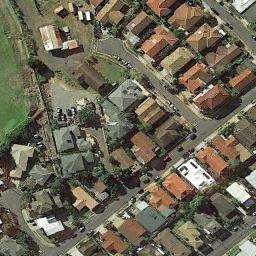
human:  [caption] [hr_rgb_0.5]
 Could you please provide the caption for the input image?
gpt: A dense residential area with lots of houses arranged neatly is next to the lawn .

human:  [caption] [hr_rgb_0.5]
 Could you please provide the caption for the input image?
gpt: In densely populated areas there are many roads and densely arranged houses and trees of different sizes and shapes  There are large lawns and many vehicles .

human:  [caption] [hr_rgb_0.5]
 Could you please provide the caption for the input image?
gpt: There are trees near the house .

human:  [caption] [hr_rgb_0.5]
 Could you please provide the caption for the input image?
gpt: The dense residential is next to the road with some cars .

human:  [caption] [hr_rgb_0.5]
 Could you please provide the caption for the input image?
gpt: There are many brown buildings on dense residential area .